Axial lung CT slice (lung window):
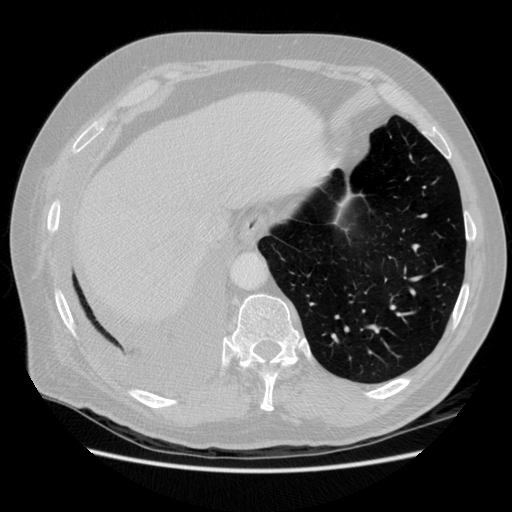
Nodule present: no